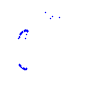
Particle: pion